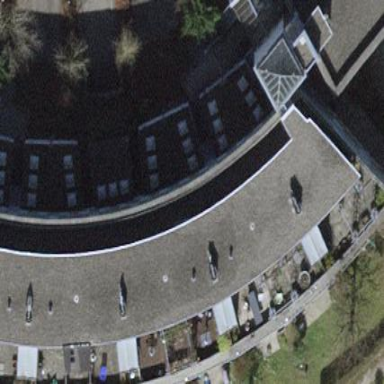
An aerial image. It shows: Building with apartments and flat roof.